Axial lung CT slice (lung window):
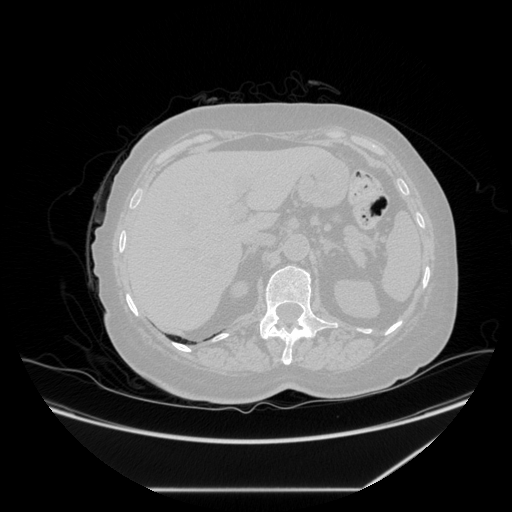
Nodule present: no